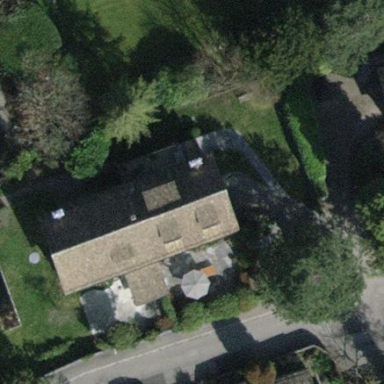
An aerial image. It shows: Semidetached house.